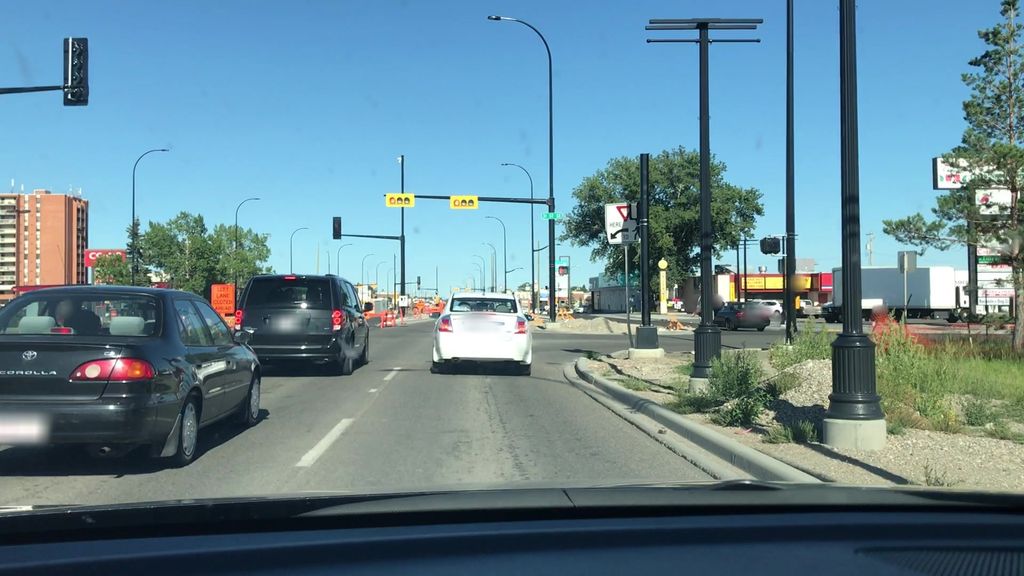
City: calgary